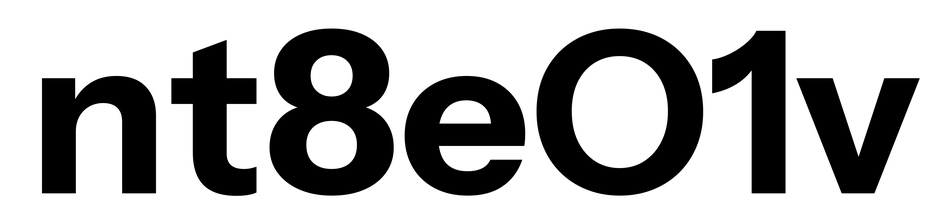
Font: InstrumentSans_Bold